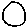
Label: circle